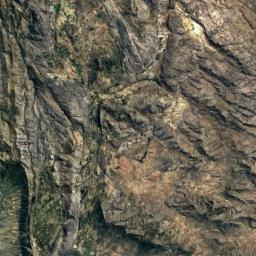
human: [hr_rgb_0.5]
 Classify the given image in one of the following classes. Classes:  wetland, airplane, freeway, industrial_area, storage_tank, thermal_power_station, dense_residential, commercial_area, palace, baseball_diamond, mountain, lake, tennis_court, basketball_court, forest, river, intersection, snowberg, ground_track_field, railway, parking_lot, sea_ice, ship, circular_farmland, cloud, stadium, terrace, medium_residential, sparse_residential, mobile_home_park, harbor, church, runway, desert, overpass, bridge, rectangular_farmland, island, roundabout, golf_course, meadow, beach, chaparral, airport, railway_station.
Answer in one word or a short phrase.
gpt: mountain